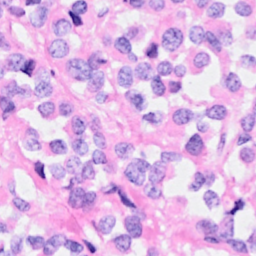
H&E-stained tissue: Breast